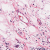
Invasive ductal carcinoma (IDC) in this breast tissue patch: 0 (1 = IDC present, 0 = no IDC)